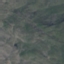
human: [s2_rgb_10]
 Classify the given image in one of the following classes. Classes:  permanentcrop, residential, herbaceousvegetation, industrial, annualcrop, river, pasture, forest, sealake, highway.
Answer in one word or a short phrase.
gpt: HerbaceousVegetation